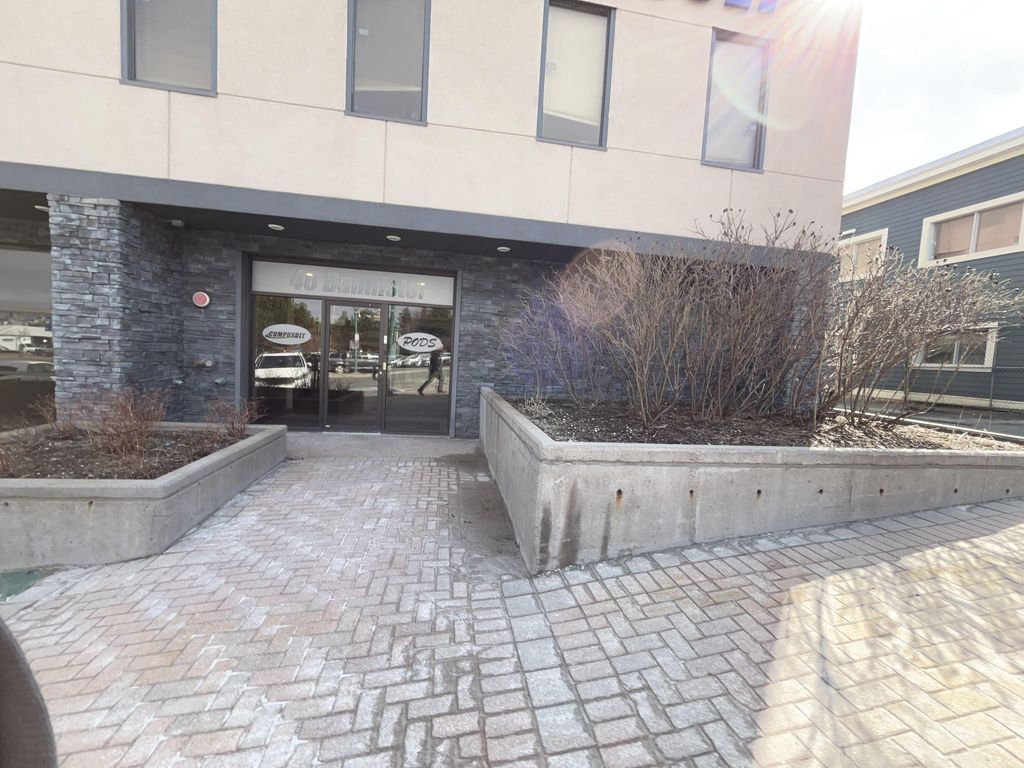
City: st_johns